Question: I have an aspx page that is shown inside a windows application's (inside a WebBrowser control).
Under a certain condition, the windows application issues a reload on the WebBrowser and this results in the following prompt to be shown:

Now this page only shows a report and this prompt is completely out of place and is actually an irritant to the end user.
I've tried changing the aspx form method to GET instead of POST as this prompt only seems to come for a page with form data, but that breaks the functionality of the page. I am at my wits end now with how to disable this prompt from being shown?
Is there an event I can capture that can help supress this message?
A little more detail about the scenario:
This aspx page I am working with has tabs and radio buttons as server side HTML controls.
Their statuses are maintained through hidden fields embedded in the page. Once the values of the hidden fields are set and the aspnet form submitted, that's when the browser starts detecting any refresh as a resubmission and shows the dialogue. I have gotten past the issue, details in my answer
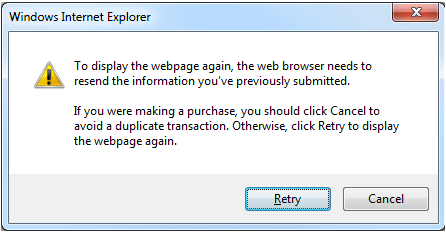
Answer: Here's how we solved the issue:
As explained in my edit to the question, the change in values of the hidden fields and a subsequent form submit made the browser (rightly) flag that the page has already been submitted. We have now changed the form.submit() to a jQuery $.post() that looks like below:
'''
$.post(myForm.action, request, function(d) {
// Callback function that uses the returned response data d
// to extract the html and render the page again after completion
// of the Ajax request
});
'''
request: Is the JSON object containing the key:value pairs that maintain state of the controls
Note: In the Page_Load() method of the aspx page, one needs to set the values of the hidden fields by reading them from the HttpContext's Request object